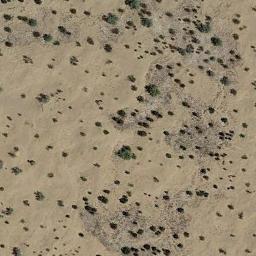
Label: chaparral